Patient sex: M
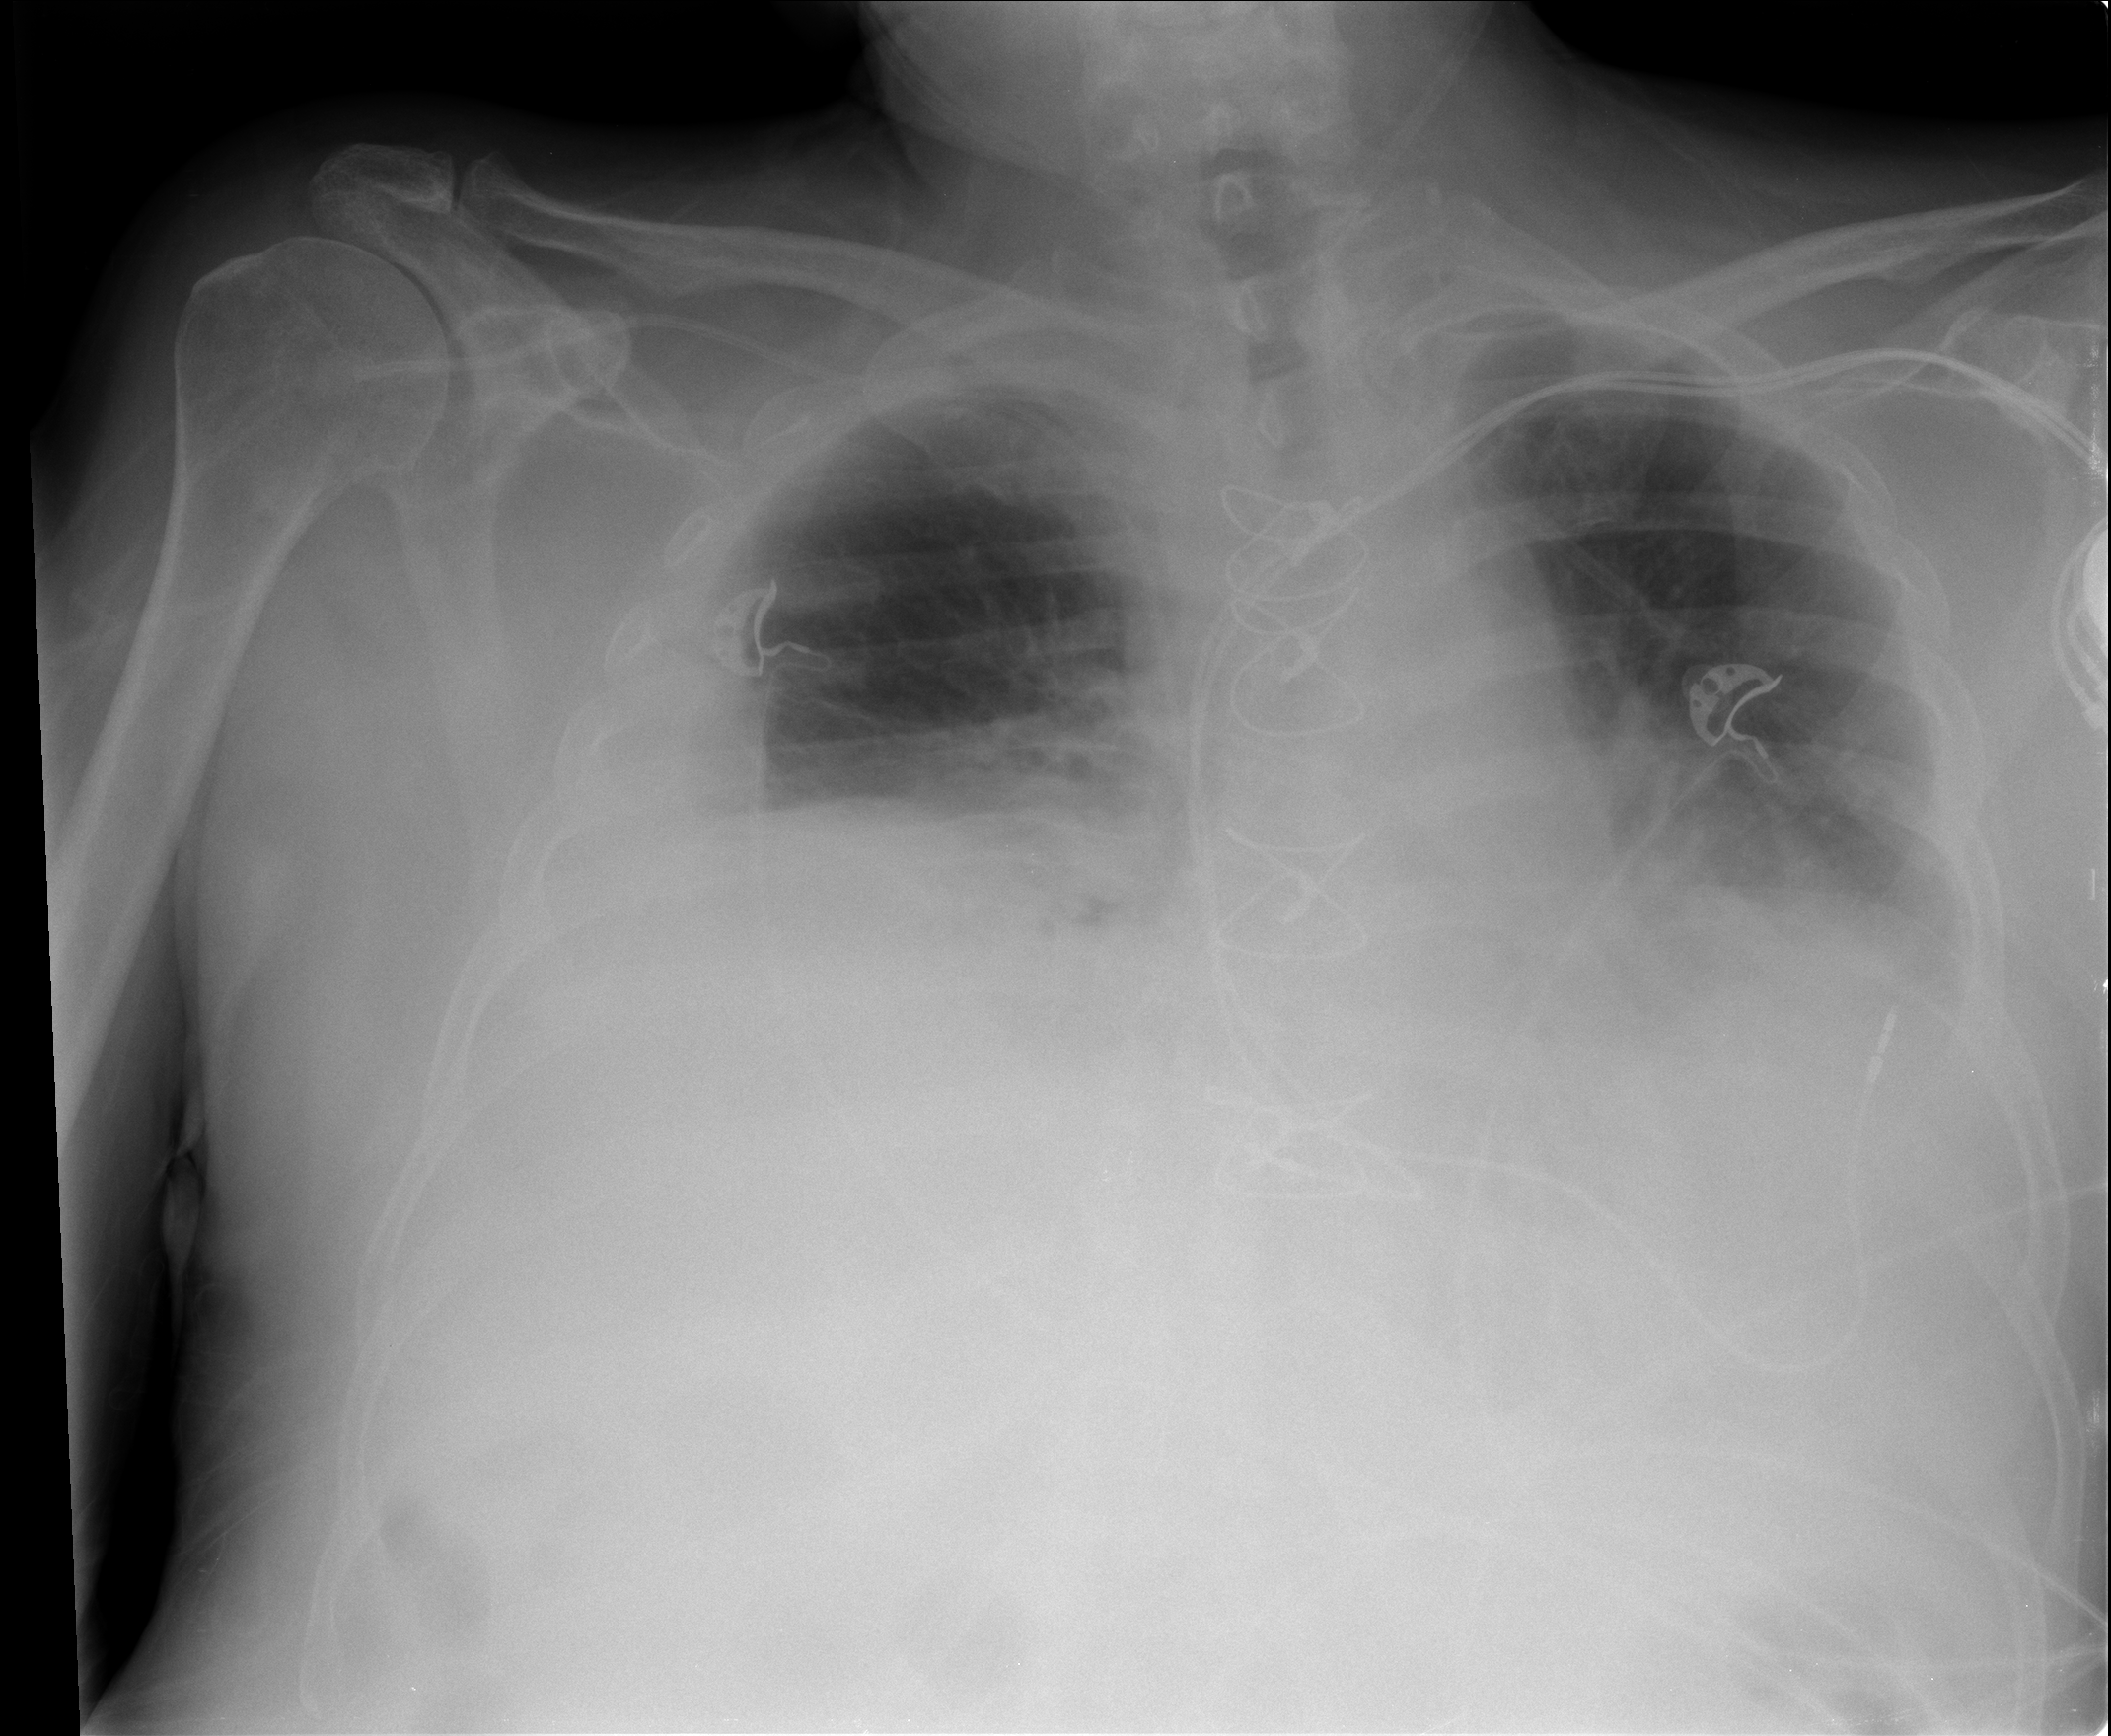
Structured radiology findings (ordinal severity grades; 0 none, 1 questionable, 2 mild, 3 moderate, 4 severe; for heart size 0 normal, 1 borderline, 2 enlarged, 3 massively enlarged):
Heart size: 3
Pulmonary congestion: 2
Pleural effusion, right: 2
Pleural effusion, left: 3
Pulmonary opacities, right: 0
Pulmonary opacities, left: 0
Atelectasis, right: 3
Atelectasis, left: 2